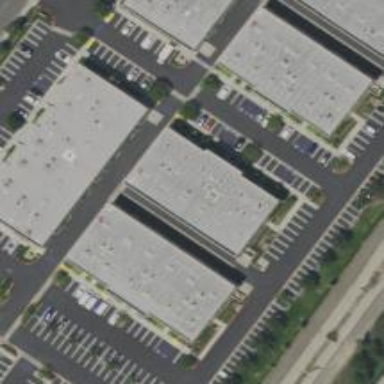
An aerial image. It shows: Commercial building.